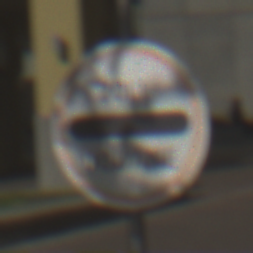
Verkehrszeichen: Zollstelle
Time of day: MorningAfternoon
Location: Outdoor (Urban)
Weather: PartlyCloudy
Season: NotSpecified
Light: Natural